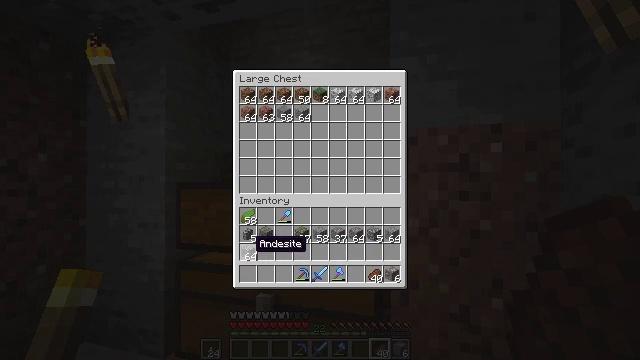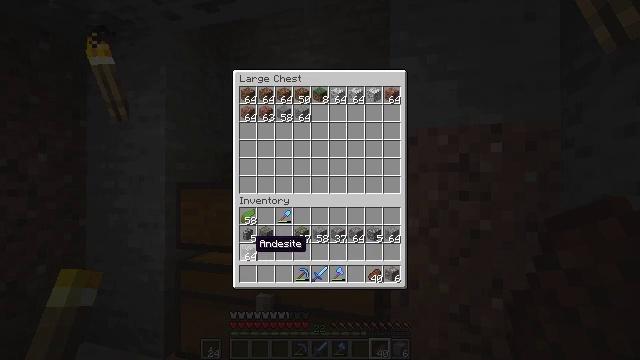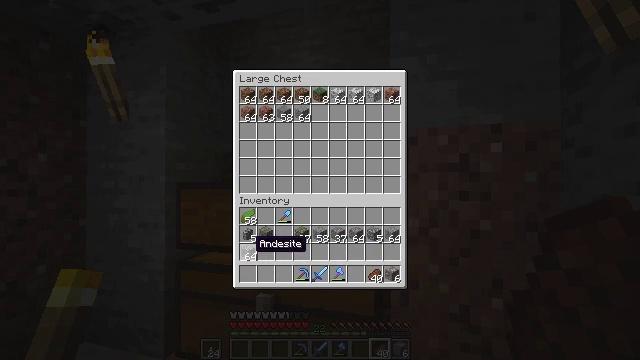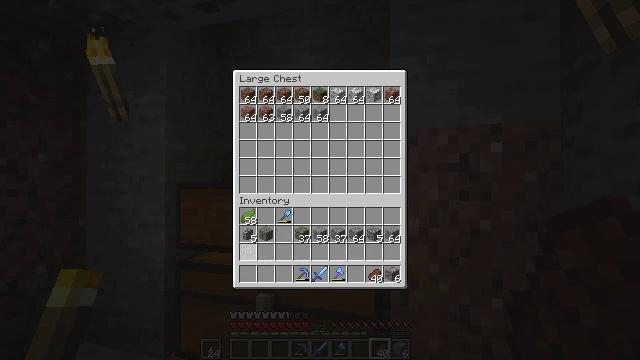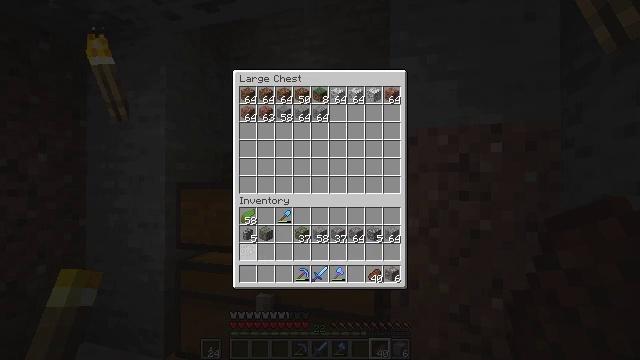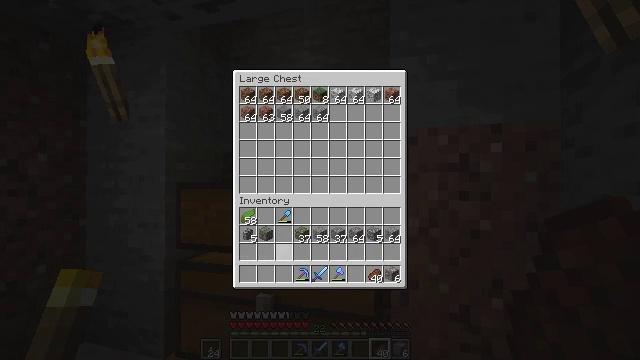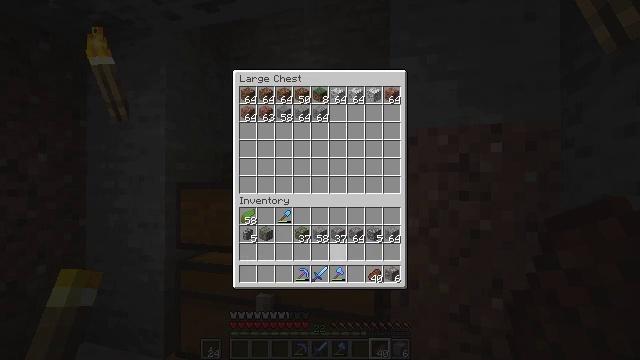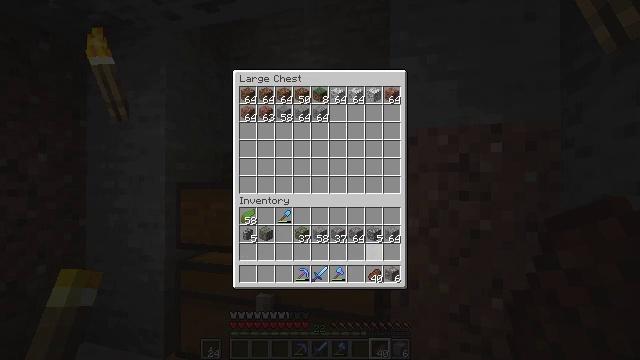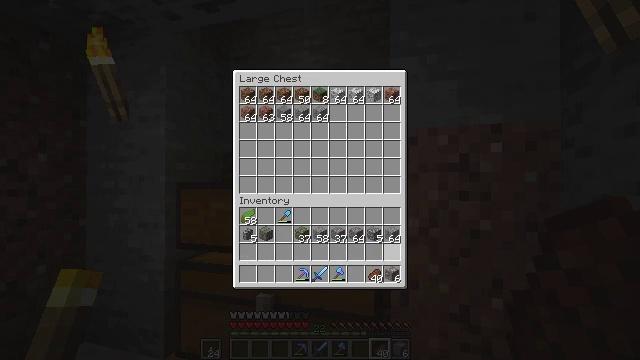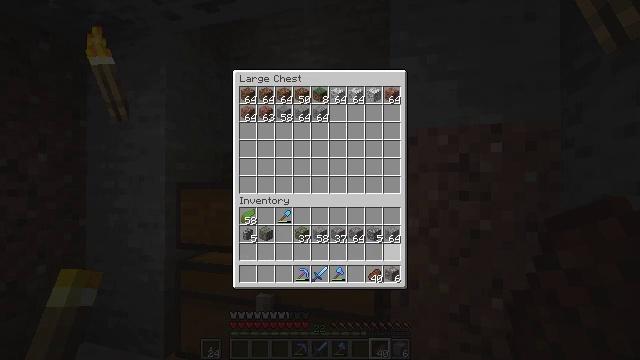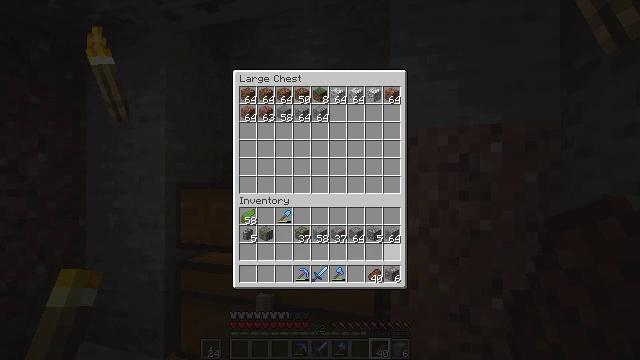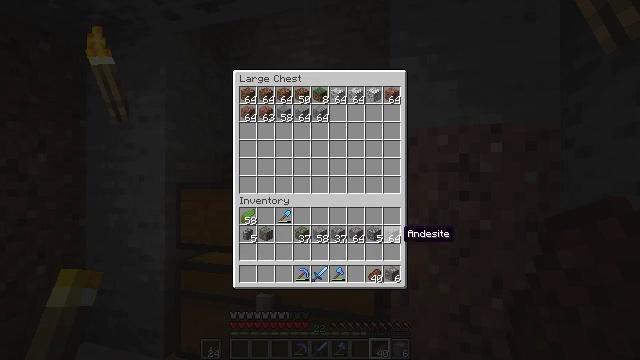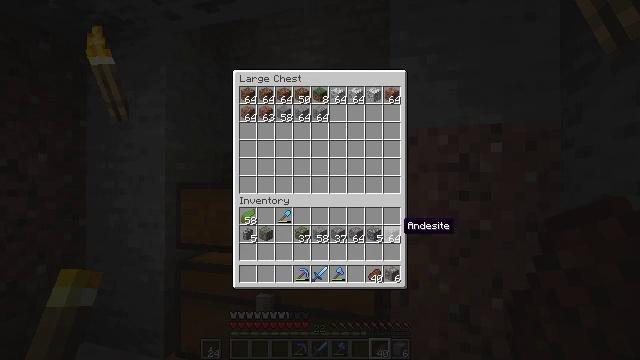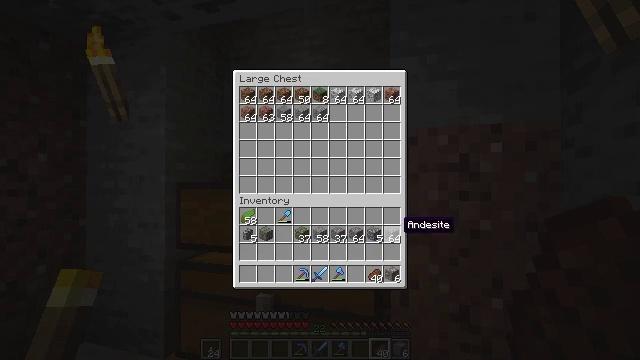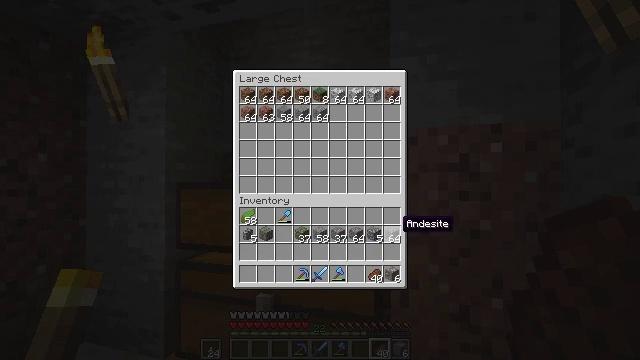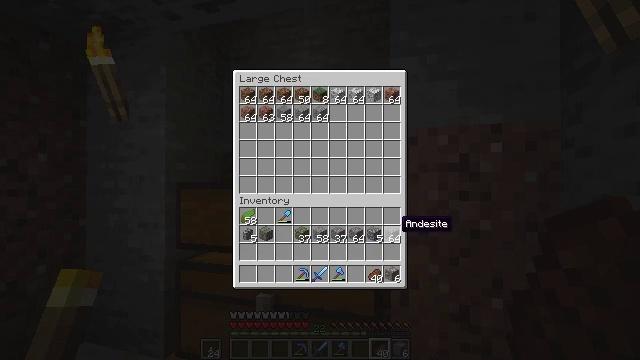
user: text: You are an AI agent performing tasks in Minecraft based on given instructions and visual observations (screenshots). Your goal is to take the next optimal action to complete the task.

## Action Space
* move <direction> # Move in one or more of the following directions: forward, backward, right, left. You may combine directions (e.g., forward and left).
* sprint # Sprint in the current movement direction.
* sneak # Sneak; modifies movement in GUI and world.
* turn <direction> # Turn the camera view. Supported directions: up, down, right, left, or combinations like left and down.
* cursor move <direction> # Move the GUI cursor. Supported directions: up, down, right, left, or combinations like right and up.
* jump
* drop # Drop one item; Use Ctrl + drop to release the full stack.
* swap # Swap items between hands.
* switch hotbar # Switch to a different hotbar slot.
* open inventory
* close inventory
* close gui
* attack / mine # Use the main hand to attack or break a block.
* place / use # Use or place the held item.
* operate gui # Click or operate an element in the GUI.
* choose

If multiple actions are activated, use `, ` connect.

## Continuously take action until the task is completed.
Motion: motion action
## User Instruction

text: Reclaim the chest into your inventory.
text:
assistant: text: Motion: sneak
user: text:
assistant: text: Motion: sneak
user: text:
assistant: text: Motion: sneak, operate gui
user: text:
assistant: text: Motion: sneak, operate gui
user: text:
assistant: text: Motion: sneak, cursor move right
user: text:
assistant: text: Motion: sneak, cursor move right
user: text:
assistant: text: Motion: sneak, cursor move right
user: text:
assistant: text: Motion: sneak, cursor move right
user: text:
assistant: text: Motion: sneak
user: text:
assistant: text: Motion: sneak
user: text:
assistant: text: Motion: sneak
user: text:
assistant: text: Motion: sneak, cursor move up
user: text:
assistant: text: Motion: sneak
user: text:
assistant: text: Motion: sneak
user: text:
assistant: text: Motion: sneak
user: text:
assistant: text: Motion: sneak
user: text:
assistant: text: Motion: sneak
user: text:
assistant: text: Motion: sneak
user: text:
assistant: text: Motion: sneak, operate gui
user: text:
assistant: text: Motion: sneak, operate gui
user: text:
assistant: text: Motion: sneak
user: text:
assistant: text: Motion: sneak
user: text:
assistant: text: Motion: sneak, cursor move left
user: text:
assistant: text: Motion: sneak, cursor move left
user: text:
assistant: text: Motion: sneak, cursor move left
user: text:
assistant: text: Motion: sneak
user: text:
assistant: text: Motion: sneak
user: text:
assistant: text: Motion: sneak
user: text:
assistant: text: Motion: sneak
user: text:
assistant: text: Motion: sneak